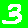
Digit: 3